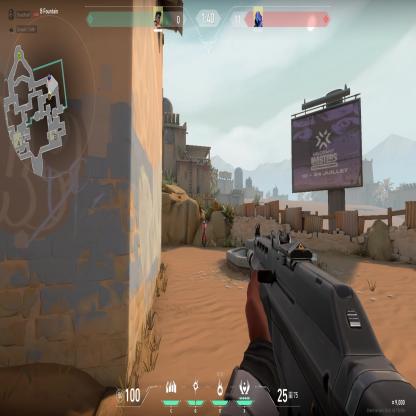
Label: enemy